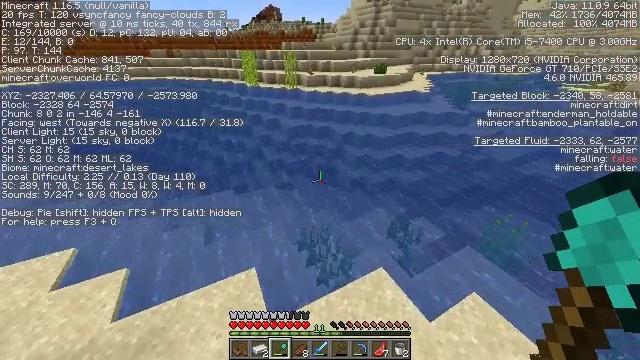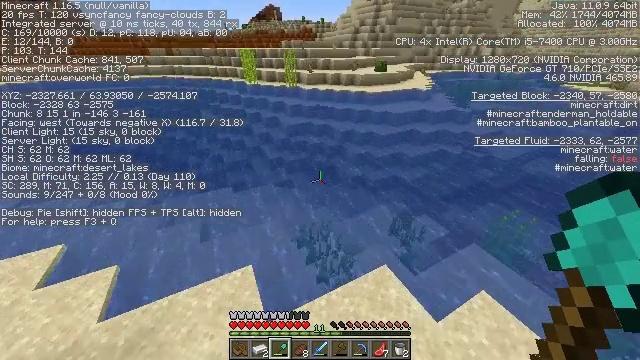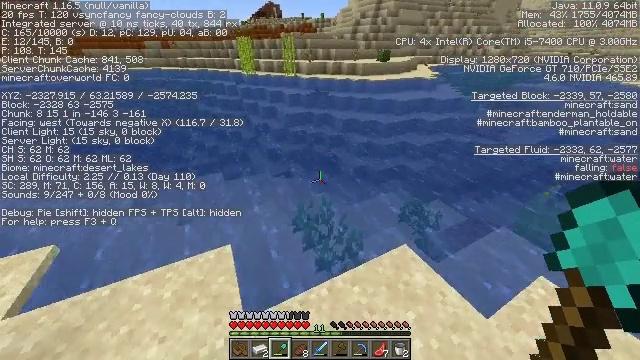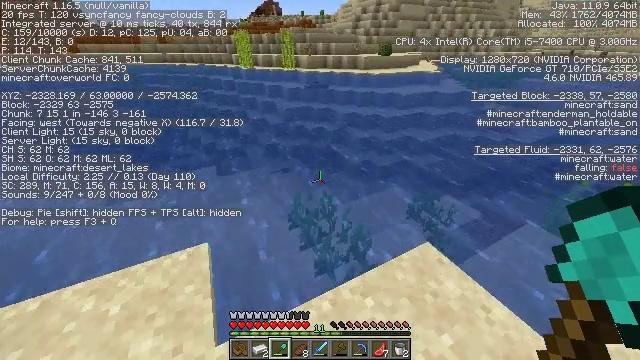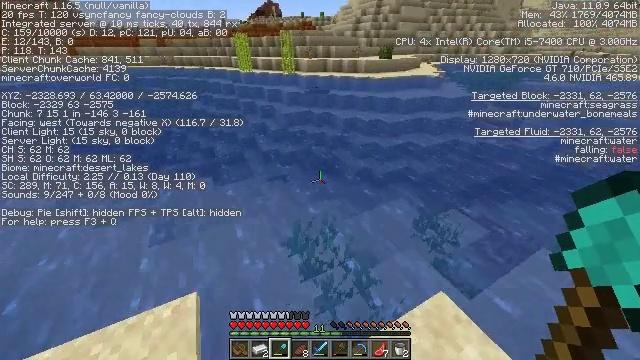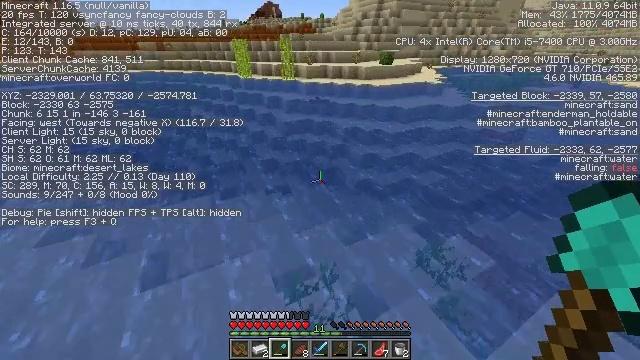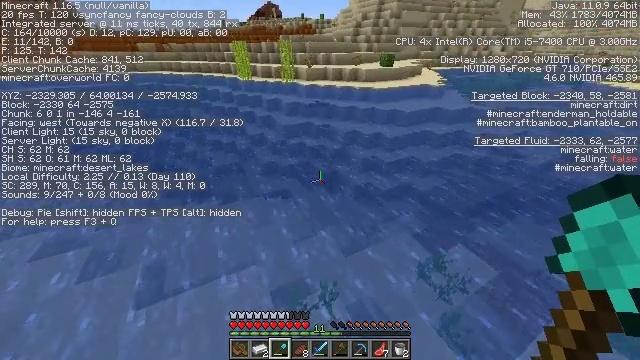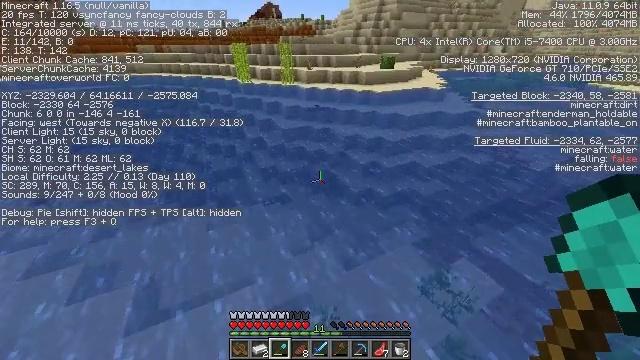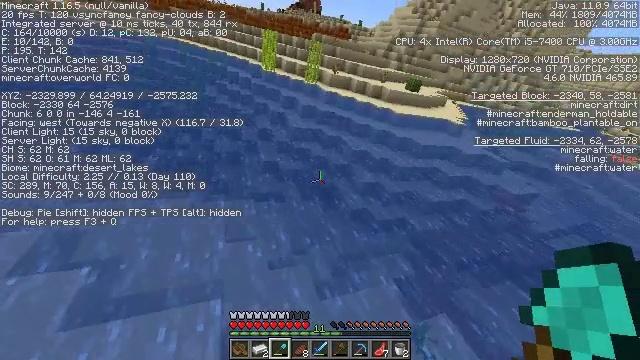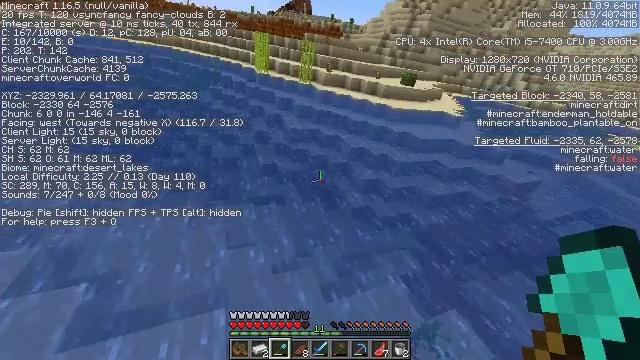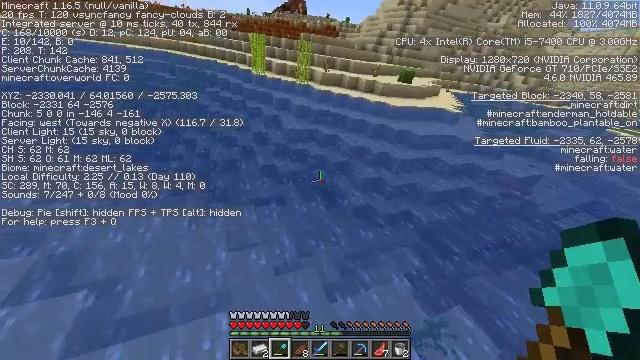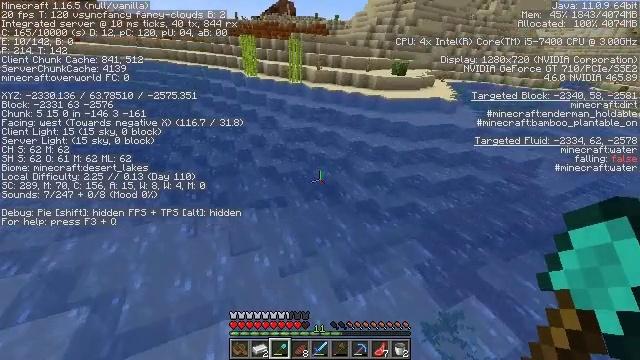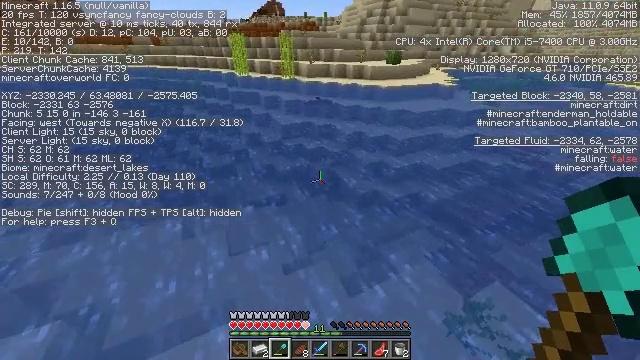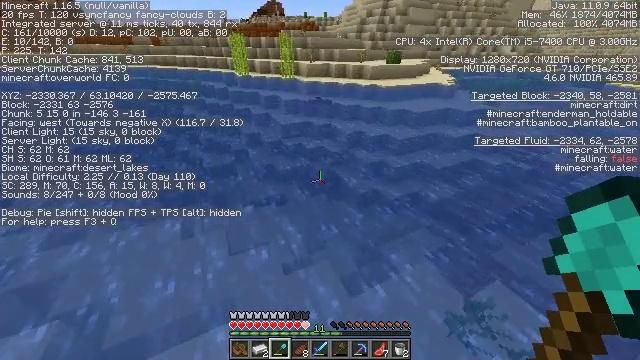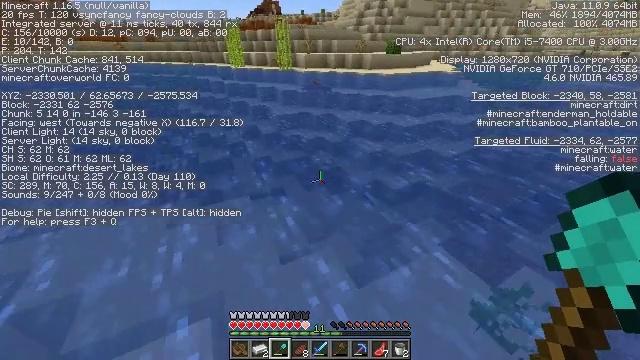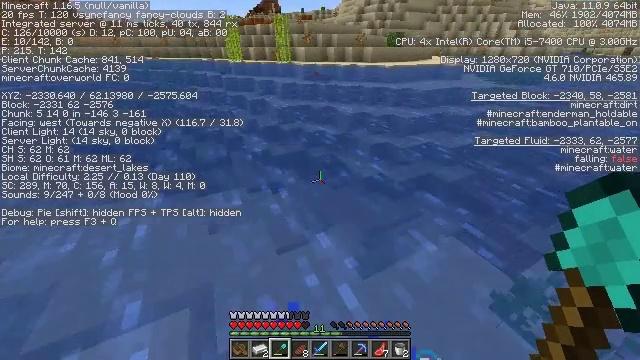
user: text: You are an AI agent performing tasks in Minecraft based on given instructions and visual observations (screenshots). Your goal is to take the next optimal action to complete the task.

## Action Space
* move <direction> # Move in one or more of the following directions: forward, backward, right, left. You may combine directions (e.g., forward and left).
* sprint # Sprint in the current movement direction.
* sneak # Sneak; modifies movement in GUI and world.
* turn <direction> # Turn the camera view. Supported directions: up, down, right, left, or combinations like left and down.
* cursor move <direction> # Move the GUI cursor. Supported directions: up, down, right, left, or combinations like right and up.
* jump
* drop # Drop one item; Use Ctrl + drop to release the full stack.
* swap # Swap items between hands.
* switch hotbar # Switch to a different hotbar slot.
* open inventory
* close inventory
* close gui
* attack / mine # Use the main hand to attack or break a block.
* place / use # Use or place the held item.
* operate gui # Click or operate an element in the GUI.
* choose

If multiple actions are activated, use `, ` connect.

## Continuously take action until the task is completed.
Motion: motion action
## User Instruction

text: Collect red sand from a desert biome.
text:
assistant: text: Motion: move forward, sprint, jump
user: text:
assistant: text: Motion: move forward, sprint, jump
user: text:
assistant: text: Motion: move forward, sprint, jump
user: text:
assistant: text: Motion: move forward, sprint, jump
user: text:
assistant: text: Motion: move forward, sprint, jump
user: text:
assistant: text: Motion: move forward, jump
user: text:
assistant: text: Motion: move forward, jump
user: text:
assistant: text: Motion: move forward, jump
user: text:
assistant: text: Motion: move forward, jump
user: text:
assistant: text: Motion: move forward, jump
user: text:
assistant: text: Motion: move forward
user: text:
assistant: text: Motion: move forward
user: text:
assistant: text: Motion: move forward
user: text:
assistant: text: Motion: move forward
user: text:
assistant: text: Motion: move forward
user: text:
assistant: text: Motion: move forward
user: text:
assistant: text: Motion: move forward, sneak
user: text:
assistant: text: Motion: move forward, sneak
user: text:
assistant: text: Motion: move forward, sneak, turn left
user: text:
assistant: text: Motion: move forward, sneak, turn left and up
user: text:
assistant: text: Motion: move forward, sneak, turn left and up
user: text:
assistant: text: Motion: move forward, turn left and up
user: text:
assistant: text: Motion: move forward, turn up
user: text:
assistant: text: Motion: move forward
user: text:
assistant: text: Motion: move forward
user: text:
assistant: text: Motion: move forward
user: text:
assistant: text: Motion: move forward
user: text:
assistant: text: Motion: move forward
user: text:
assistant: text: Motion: move forward, turn left
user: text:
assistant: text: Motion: move forward, turn left